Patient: sex M, age 64
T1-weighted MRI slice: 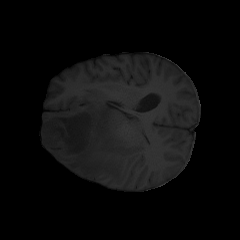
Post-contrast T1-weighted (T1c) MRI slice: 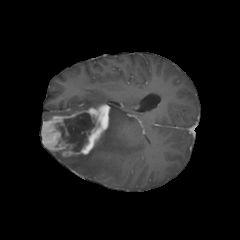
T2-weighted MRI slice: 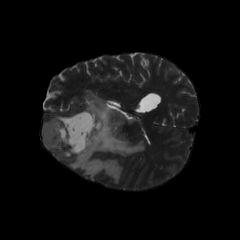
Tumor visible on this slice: yes
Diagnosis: Astrocytoma, IDH-mutant
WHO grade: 3